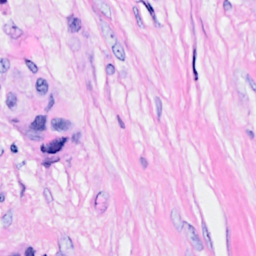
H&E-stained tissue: Breast